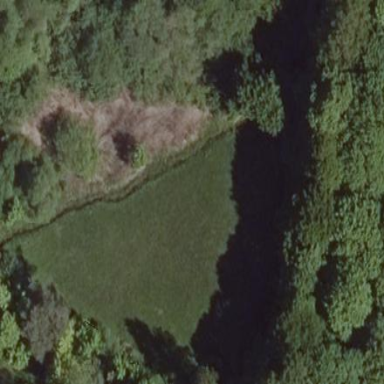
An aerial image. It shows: Meadow with swampy wetland area.